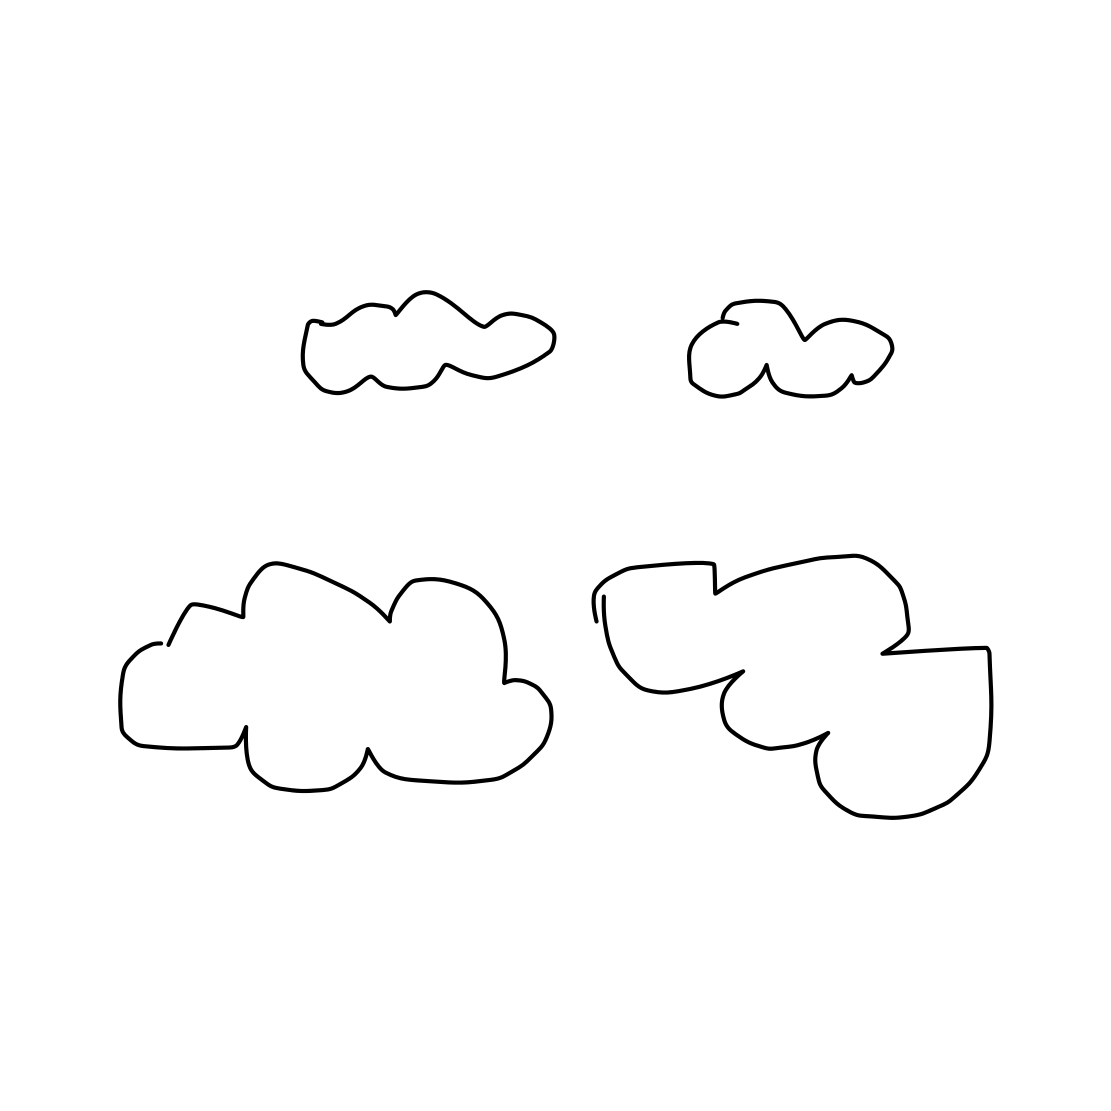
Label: cloud